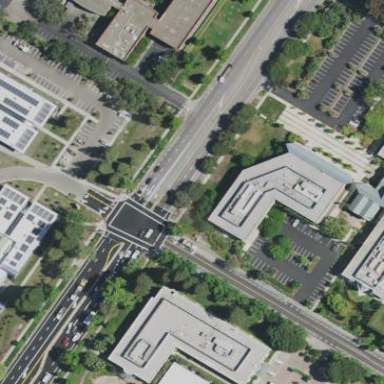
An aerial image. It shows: Office building.